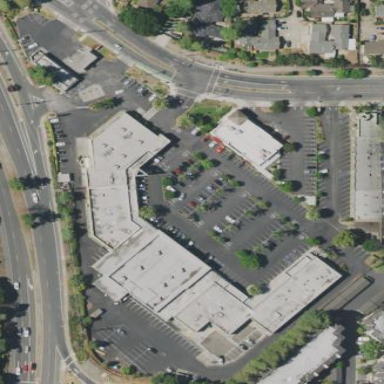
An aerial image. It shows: Retail area.